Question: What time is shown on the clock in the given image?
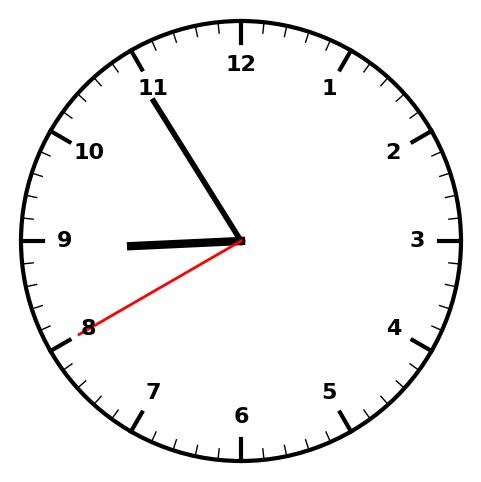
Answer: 08:54:40